Question: Disclaimer: this is a question from a Python coder attempting to learn the Ruby on Rails framework.
So I have a navbar for the homepage of my website and within the navbar I have the following:
'''
<ul class="nav navbar-nav">
<!-- Hidden li included to remove active class from about link when scrolled up past about section -->
<li class="hidden">
<a href="#page-top"></a>
</li>
<li>
<a class="page-scroll" href="#apr">APR</a>
</li>
<li>
<a class="page-scroll" href="#about">About</a>
</li>
<li>
<a class="page-scroll" href="#login">Log In</a>
</li>
<li>
<a class="page-scroll" href="#signup">Sign Up</a>
</li>
<li>
<a class="page-scroll" href="#contact">Contact</a>
</li>
</ul>
'''
How do I incorporate the following from my authentication views:
'''
<%= link_to "Sign Up", sign_up_path %> or
<%= link_to "Log In", log_in_path %>
'''
I have a css for 'a' as well as the "page-scroll" class. So I want to keep these.
So for the following method just targeting the Log In:
'''
<li>
<a class="page-scroll"><%= link_to "Log In", log_in_path %></a>
</li>
'''
I have the following problem:

In essence, it pushes the log-in button down. Simply by the addition of '<%= %>'
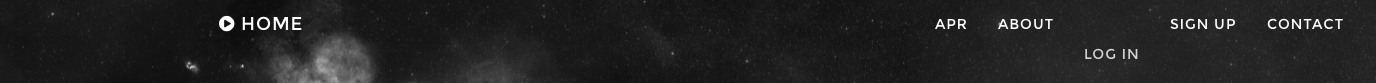
Answer: I think you are asking for this:
'''
<ul class="nav navbar-nav">
...
<li>
<%= link_to "Sign Up", sign_up_path, class: "page-scroll" %>
</li>
<li>
<%= link_to "Log In", log_in_path, class: "page-scroll" %>
</li>
...
</ul>
'''
Have a look at the Api reference for <URL>, it has a bunch of useful options.